Field crop: tomato
Growth stage: 1
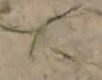
Species: cyperus